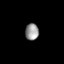
Tissue: prostate
Cell type: T cells
Senescence score: 0.7206
Nuclear area (px): 220
Mean DAPI intensity: 149.955